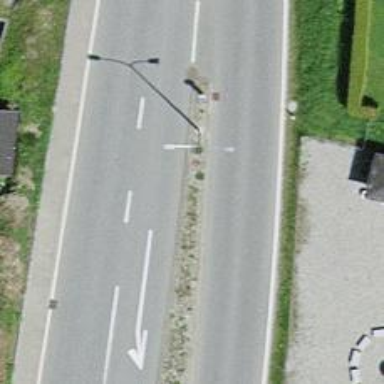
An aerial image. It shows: Secondary road with asphalt surface.